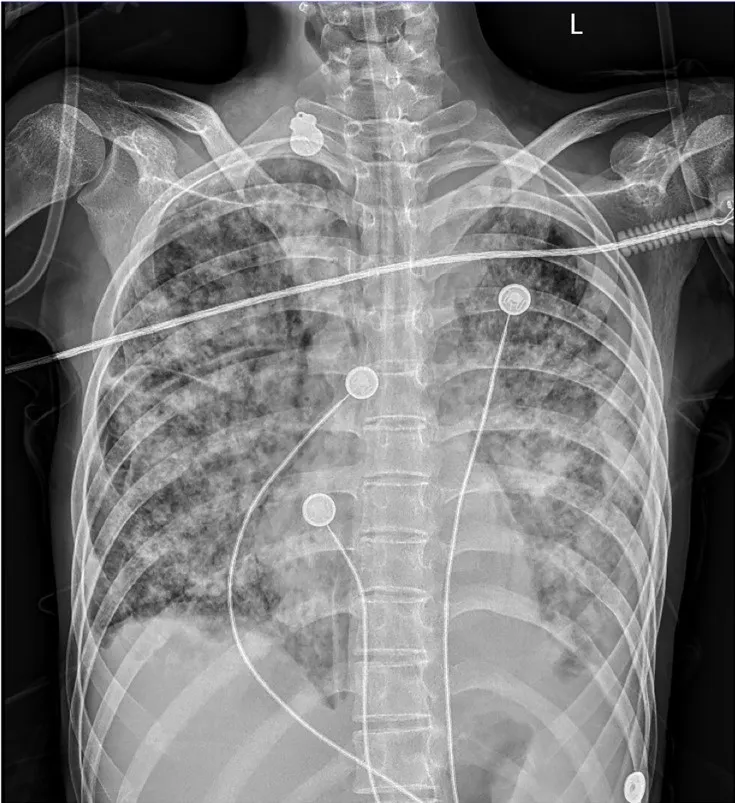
Bedside chest radiography. Diffuse infectious foci in both lungs with a slight bilateral pleural effusion.
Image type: radiology (x_ray)